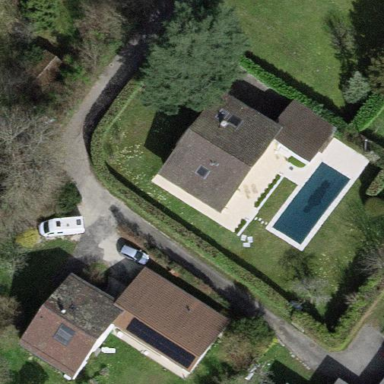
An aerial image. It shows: Garden enclosed by fence.